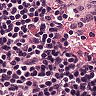
Metastatic tissue present: no